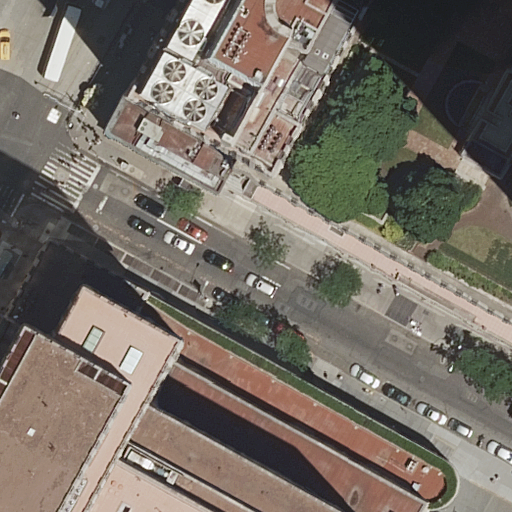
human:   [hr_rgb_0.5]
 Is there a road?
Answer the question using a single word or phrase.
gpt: yes

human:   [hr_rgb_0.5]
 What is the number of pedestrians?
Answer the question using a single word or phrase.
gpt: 1

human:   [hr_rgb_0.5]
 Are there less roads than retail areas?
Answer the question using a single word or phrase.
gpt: no

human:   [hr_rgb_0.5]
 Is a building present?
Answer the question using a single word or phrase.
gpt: yes

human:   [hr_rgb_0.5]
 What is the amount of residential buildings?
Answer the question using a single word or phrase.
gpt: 2

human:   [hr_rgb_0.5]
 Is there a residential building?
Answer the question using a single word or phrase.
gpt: yes

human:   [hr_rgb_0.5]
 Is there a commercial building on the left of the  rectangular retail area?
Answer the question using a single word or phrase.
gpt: no

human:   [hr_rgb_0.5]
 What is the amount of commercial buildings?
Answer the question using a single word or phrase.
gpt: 1

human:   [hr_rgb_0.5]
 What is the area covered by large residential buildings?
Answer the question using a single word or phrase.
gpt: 0m2

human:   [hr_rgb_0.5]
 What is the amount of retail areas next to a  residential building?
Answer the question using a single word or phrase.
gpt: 1

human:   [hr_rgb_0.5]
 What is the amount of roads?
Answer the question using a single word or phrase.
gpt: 2

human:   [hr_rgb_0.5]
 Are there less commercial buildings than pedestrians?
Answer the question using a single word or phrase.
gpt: no

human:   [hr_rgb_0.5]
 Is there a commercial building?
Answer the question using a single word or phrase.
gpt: yes

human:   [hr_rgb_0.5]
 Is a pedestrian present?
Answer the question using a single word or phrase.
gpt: yes

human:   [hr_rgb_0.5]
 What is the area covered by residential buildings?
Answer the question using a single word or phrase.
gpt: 608m2

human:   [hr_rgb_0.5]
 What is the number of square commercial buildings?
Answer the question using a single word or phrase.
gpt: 0

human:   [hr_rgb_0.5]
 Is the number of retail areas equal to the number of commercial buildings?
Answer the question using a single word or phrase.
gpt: yes

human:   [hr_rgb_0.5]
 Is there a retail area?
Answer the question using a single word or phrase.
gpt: yes

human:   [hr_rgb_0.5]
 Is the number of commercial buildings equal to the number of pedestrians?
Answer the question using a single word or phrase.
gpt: yes

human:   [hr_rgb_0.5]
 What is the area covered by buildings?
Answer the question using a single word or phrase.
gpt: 2202m2

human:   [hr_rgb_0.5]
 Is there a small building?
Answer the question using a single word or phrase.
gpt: no

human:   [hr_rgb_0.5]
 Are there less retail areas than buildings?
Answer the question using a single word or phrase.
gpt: yes

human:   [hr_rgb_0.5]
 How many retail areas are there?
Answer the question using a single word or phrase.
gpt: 1

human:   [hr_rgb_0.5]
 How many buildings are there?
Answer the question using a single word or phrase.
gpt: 3

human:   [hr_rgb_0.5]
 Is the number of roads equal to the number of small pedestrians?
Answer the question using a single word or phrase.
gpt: no

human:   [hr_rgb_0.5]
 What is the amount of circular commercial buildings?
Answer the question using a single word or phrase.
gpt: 0

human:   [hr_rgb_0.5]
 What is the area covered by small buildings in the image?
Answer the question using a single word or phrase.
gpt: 0m2

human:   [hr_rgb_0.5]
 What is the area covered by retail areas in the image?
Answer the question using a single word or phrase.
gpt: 244m2

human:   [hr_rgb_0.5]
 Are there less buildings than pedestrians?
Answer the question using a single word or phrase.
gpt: no

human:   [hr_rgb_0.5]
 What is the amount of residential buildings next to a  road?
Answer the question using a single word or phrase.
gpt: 2

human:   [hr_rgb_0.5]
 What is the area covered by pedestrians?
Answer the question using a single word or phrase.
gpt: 692m2

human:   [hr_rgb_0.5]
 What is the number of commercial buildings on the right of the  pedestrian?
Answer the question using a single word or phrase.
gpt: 1

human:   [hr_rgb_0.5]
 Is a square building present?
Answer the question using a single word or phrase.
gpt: no

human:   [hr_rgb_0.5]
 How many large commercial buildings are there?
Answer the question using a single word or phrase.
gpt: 1

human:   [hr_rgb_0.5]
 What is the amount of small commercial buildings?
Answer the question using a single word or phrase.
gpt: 0

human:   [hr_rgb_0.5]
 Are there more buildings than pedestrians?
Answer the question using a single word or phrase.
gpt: yes

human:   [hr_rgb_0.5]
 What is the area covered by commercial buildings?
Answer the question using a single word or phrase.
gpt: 1594m2

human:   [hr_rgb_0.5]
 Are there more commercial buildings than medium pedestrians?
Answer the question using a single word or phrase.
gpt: yes

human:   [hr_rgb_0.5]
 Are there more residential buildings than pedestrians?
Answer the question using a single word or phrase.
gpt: yes

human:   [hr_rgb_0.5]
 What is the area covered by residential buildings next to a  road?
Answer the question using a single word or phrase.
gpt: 608m2

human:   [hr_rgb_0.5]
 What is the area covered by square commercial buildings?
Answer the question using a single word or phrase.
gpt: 0m2

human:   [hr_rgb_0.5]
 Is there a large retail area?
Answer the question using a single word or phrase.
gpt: no

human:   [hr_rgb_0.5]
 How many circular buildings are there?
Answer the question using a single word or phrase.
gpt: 0

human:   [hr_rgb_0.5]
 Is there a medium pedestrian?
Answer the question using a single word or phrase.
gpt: no

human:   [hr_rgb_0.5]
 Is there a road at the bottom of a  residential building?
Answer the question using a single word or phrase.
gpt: no

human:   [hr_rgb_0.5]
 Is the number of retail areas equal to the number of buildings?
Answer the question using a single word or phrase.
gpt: no

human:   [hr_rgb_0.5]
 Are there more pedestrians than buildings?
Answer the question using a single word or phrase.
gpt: no

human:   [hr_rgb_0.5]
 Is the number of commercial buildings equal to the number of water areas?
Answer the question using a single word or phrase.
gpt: no

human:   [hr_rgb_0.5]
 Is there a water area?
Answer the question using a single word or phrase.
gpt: no

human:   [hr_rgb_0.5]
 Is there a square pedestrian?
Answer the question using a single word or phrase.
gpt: no

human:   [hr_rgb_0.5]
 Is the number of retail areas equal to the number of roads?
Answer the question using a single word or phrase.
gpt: no

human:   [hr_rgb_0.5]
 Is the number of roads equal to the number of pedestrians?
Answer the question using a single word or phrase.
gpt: no

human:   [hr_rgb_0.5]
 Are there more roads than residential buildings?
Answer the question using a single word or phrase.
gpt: no

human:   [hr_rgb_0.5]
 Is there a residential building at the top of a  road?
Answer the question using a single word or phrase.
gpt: yes

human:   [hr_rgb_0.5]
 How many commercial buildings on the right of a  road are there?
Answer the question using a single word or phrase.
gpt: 1

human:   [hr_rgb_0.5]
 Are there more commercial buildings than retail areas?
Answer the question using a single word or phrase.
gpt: no

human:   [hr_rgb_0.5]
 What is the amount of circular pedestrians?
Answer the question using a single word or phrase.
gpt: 0

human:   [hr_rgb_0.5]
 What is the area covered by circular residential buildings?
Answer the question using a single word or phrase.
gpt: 0m2

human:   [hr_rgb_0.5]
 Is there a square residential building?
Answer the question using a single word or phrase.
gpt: no

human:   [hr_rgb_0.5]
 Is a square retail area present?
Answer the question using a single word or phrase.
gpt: no

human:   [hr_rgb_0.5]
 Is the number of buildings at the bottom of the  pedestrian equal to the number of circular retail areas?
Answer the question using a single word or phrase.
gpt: no

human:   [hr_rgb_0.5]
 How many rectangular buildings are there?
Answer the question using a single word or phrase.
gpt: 2

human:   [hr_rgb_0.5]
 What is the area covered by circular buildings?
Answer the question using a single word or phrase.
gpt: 0m2

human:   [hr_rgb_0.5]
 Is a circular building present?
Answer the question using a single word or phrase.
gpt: no